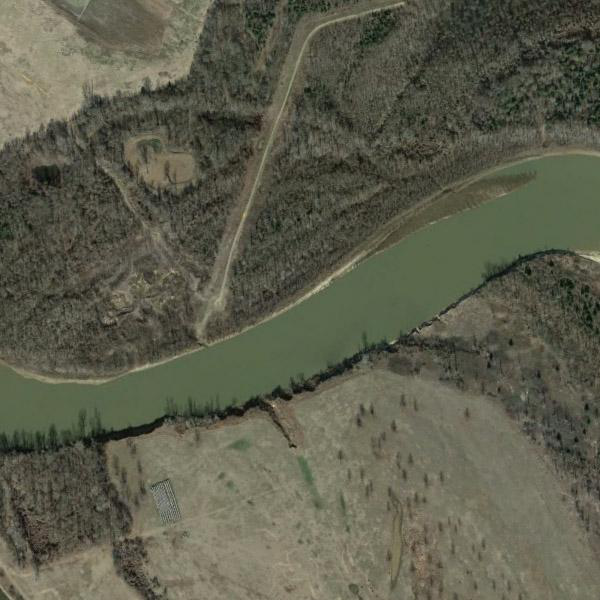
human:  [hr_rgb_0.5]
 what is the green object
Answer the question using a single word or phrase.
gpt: river